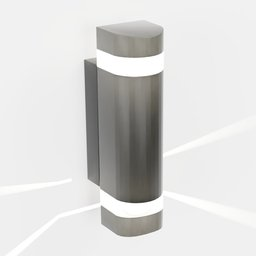
Label: lighting